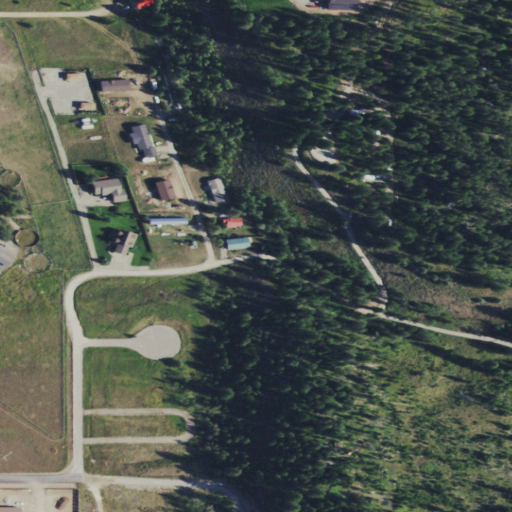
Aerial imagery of valley in Wyoming named Jordan Canyon containing evergreen forest, open development, shrub, low intensity development, and medium intensity development